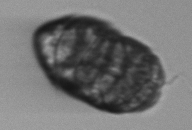
Label: Margalefidinium